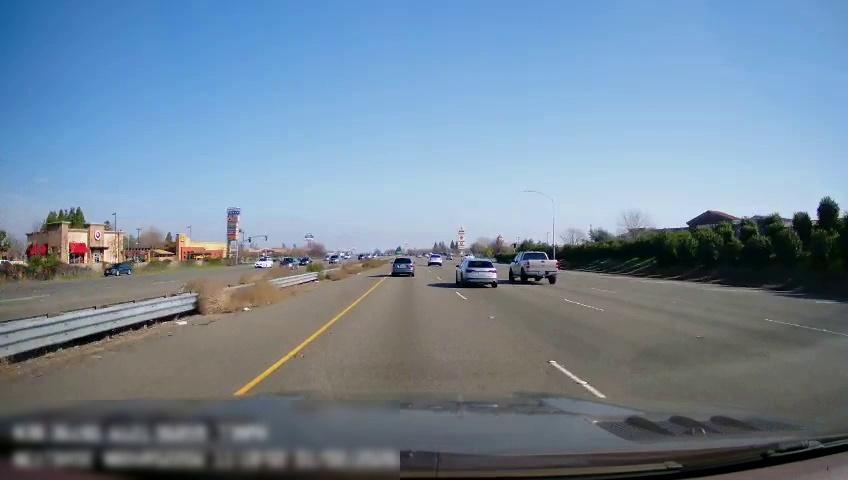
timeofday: Day
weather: Sunny
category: Drivable Space
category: Drivable Space
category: Vehicles | Car
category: Vehicles | Car
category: Vehicles | Car
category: Vehicles | SUV
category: Vehicles | Car
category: Vehicles | Car
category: Vehicles | Truck
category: Vehicles | SUV
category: Vehicles | Car
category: Vehicles | Truck
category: Lanes | Current Lane
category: Lanes | Current Lane
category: Lanes | Alternate Lane
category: Lanes | Alternate Lane
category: Lanes | Alternate Lane